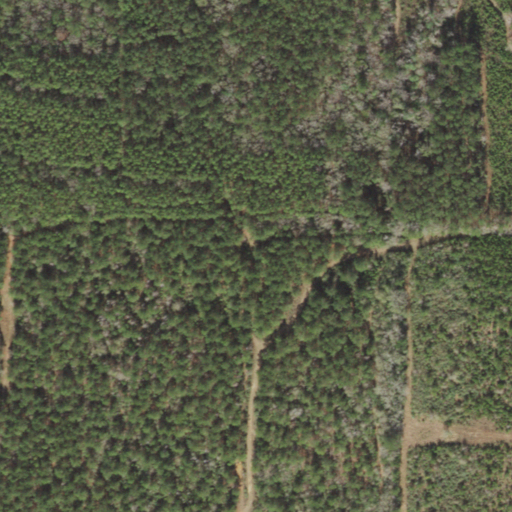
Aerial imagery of mountain in Florida named Saint Paul Hill containing evergreen forest, woody wetlands, grassland, and herbaceous wetlands